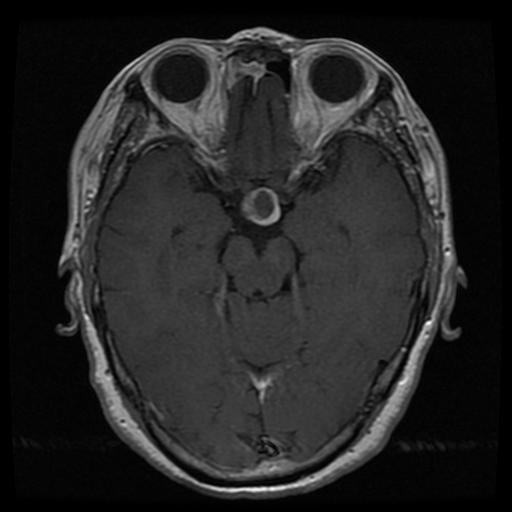
Label: pituitary